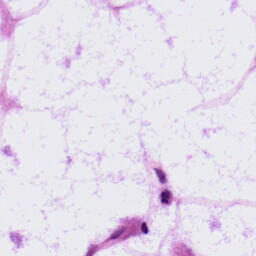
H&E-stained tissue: LymphNode